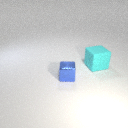
small blue metal cube in front of large cyan rubber cube